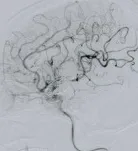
Stage 2. Lateral. DSA images.
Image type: radiology (x_ray)